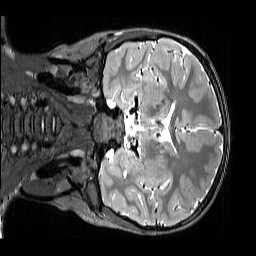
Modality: T2w
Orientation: coronal
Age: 10
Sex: male
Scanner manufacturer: siemens
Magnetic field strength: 3 T
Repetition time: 3.2 s
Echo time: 0.408 s